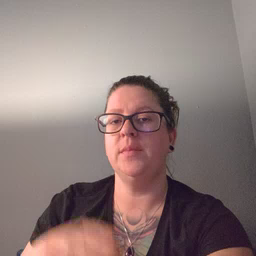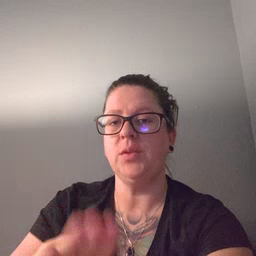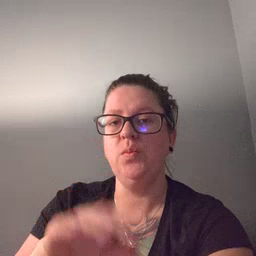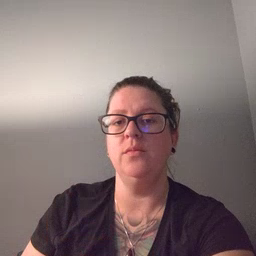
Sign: into